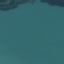
Land use / land cover class: SeaLake